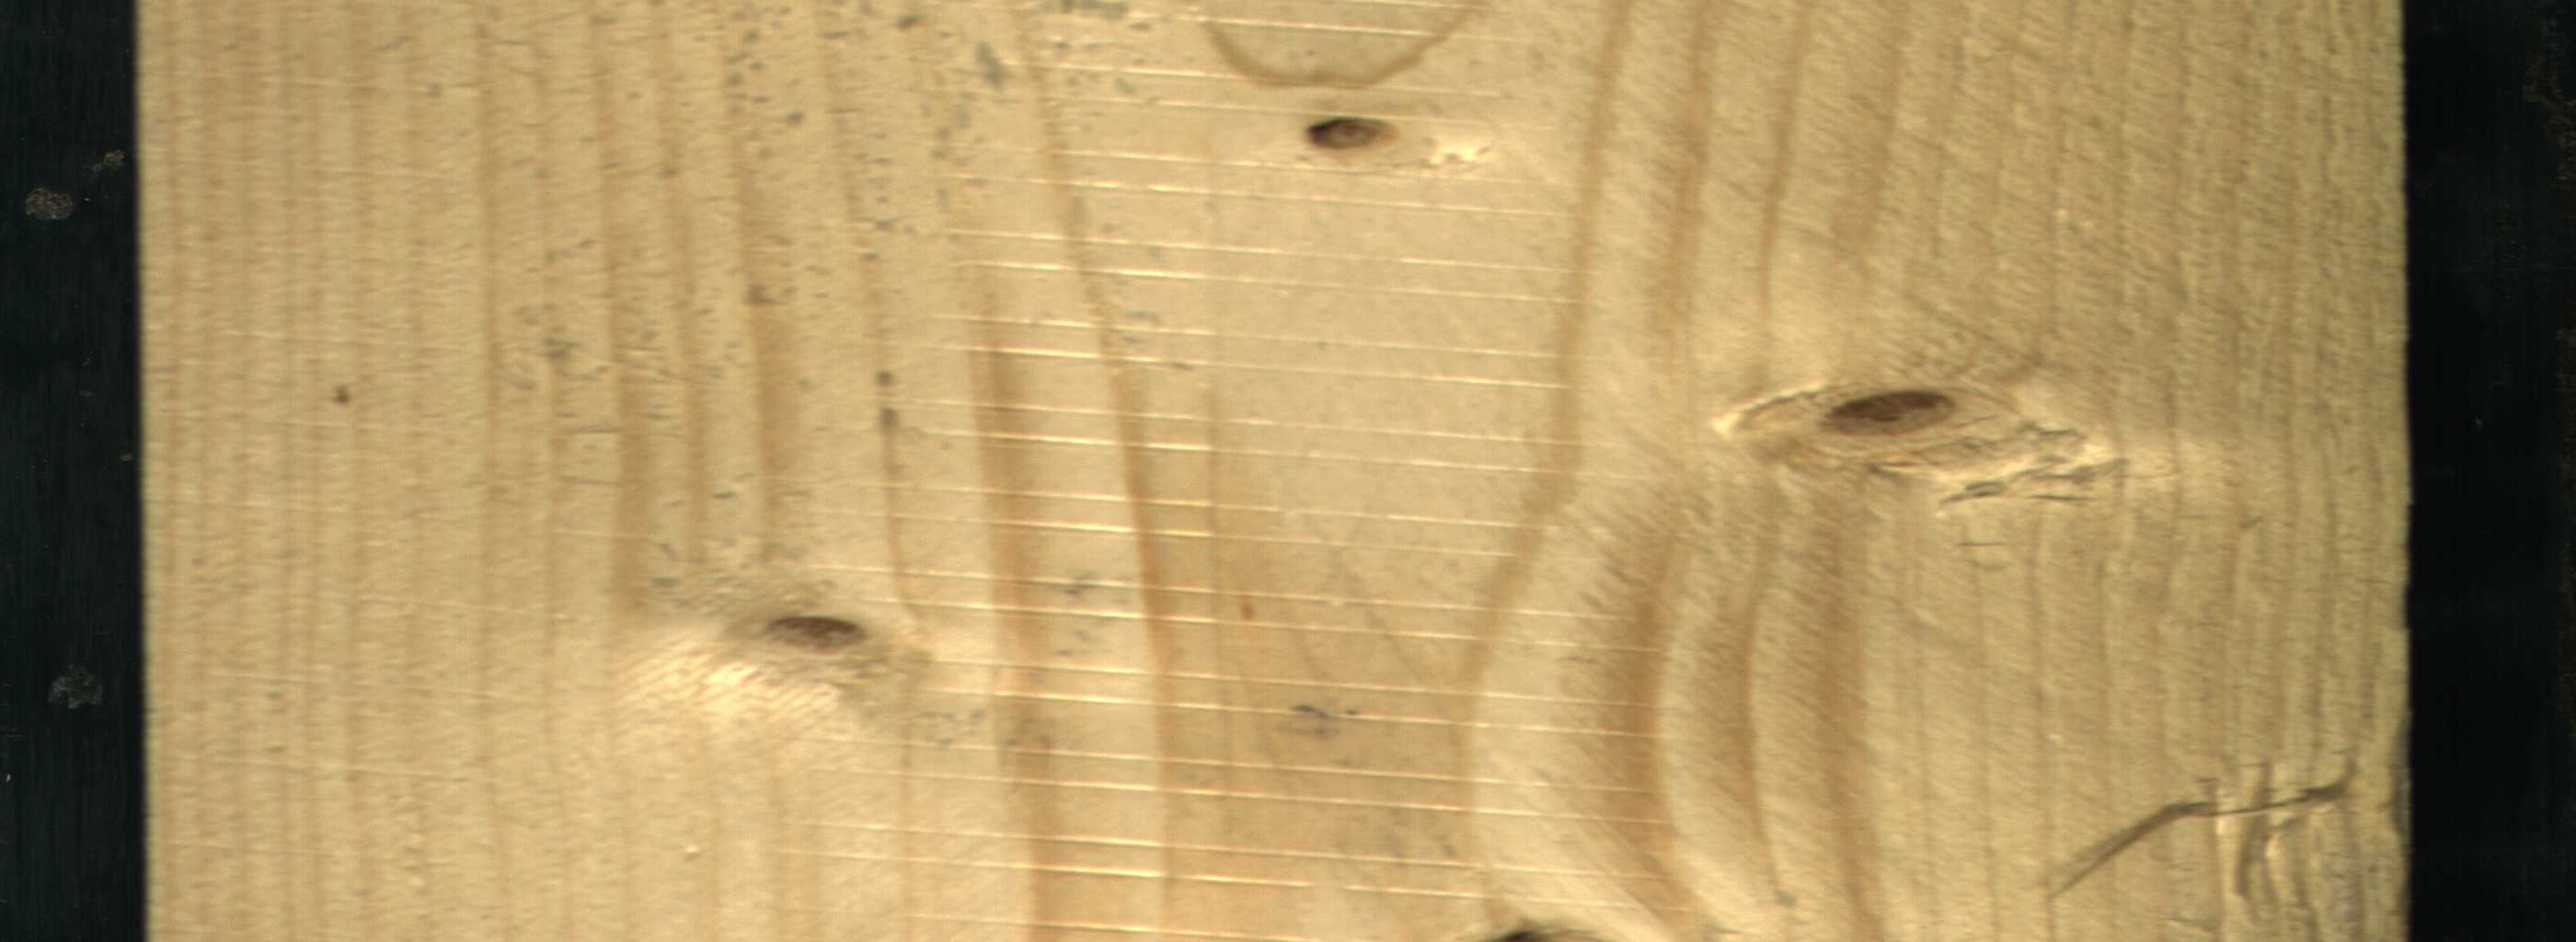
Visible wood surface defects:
Dead_Knot
Live_Knot
Live_Knot
Live_Knot